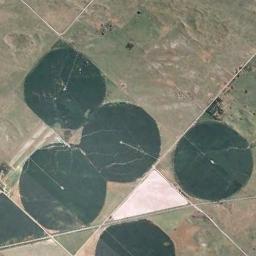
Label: circular_farmland